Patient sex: M
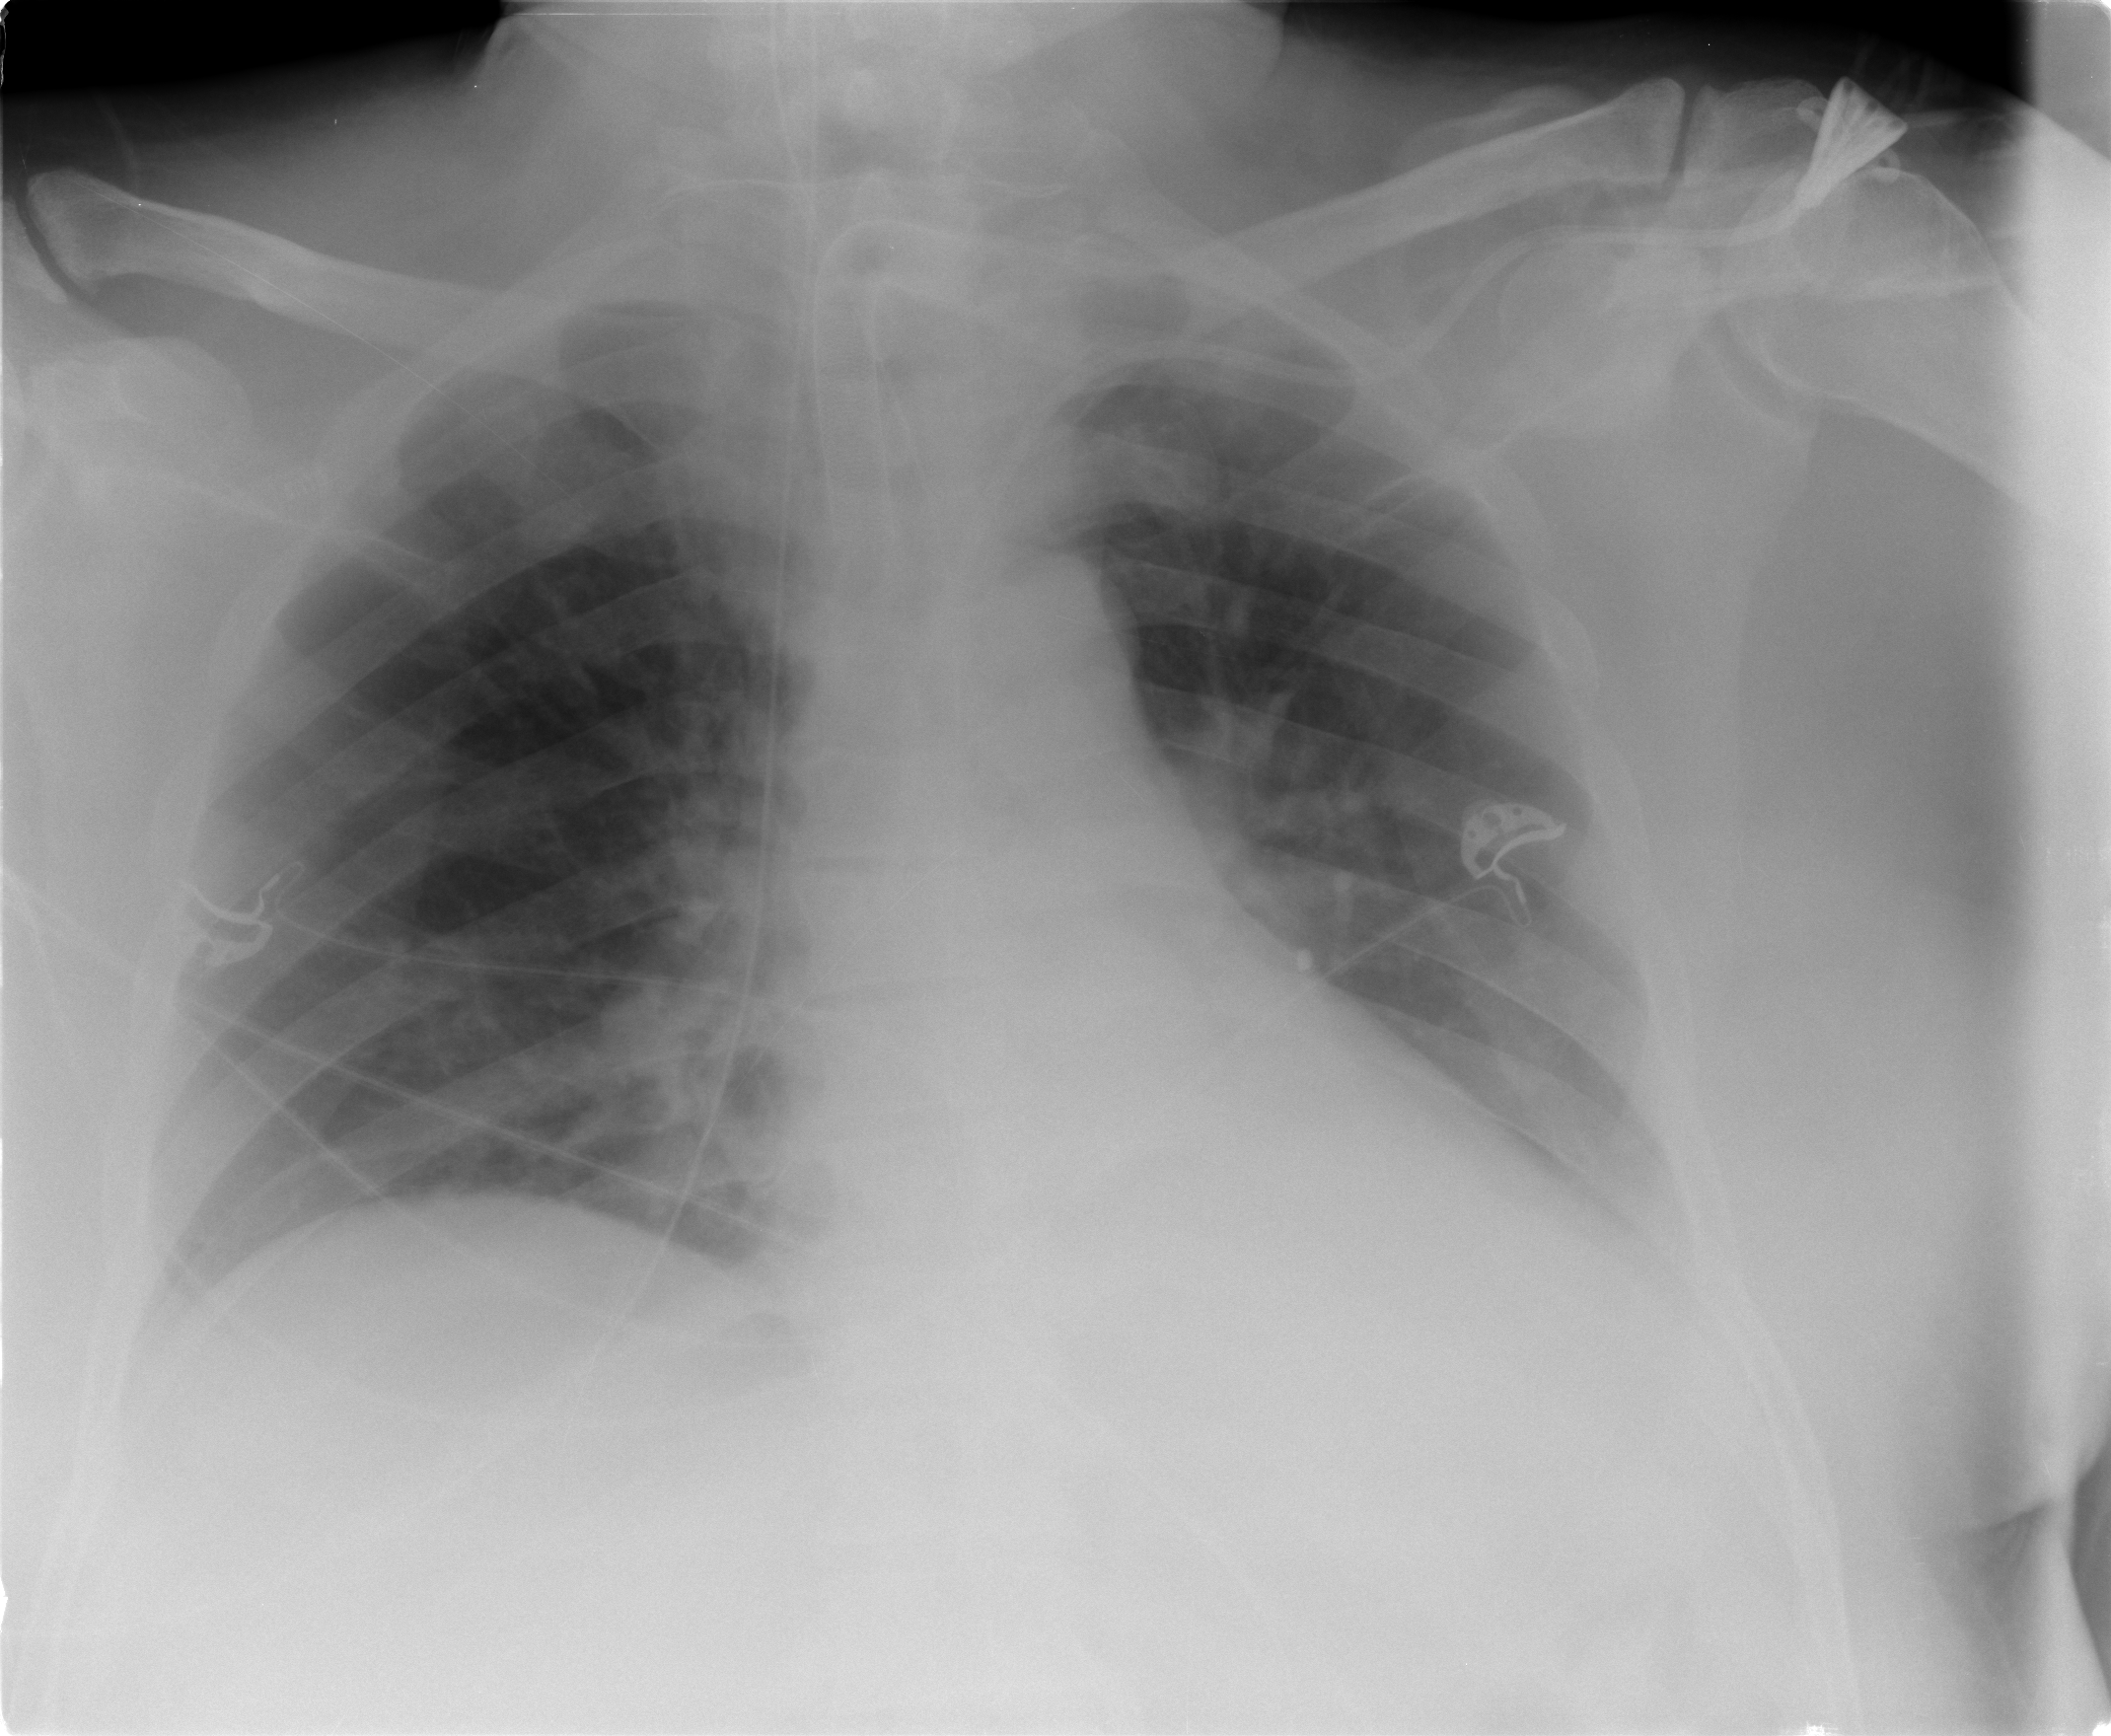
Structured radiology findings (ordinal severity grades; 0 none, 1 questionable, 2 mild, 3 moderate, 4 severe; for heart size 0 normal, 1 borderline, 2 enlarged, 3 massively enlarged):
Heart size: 0
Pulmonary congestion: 2
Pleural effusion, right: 0
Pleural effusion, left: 2
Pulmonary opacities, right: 0
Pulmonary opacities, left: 0
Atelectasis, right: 0
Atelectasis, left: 2